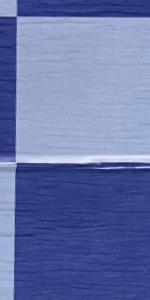
Label: Empty